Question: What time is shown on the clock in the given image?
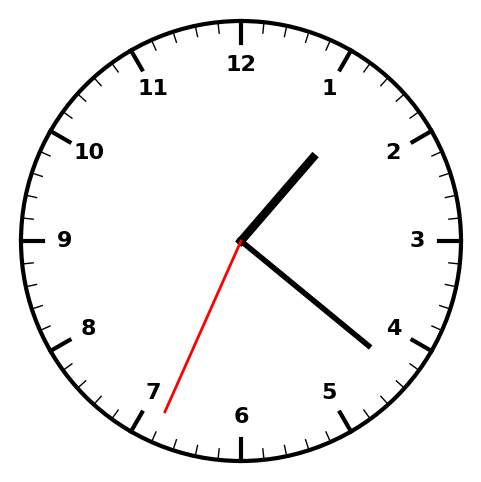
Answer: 01:21:34